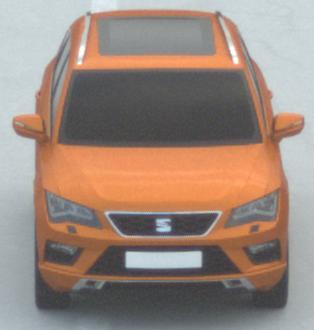
Make: SEAT
Model: Ateca 1.0 TSI Ecomotive
Detailed model: Ateca (5FP)
Model produced from: 2016/08
Model produced until: 2018/08
Doors: 5
Color: orange
Road condition: dry road
Daytime: morning or afternoon
Contrast: low contrast